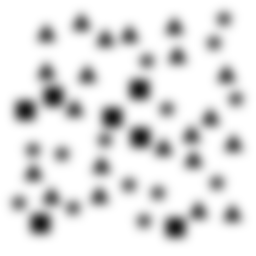
Squares: 7
Triangles: 21
Stars: 14
Total shapes: 42